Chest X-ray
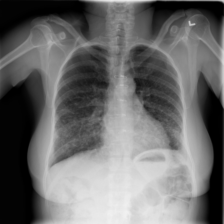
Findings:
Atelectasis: negative
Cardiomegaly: negative
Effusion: negative
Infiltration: negative
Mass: negative
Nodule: negative
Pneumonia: negative
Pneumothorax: negative
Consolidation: negative
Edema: negative
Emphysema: negative
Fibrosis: negative
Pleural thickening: negative
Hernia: negative